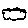
Label: cloud